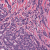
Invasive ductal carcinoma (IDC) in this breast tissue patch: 1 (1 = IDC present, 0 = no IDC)